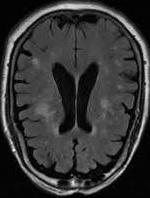
Label: notumor